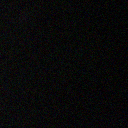
Screen state: off